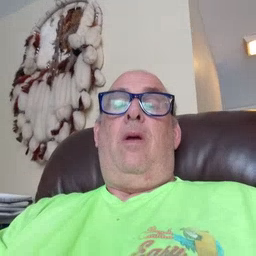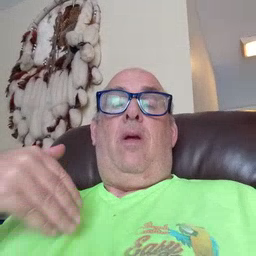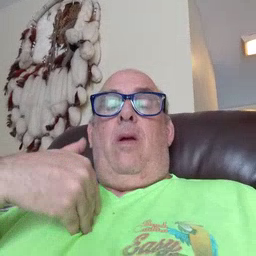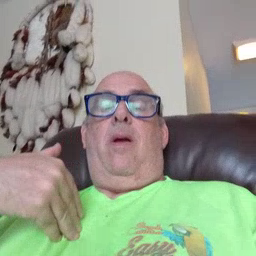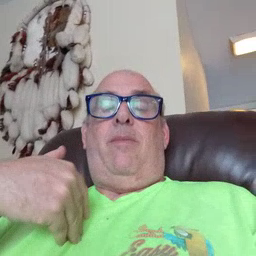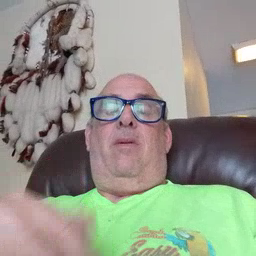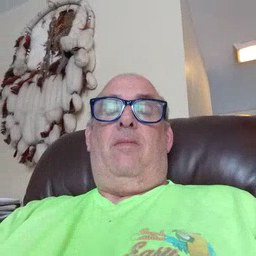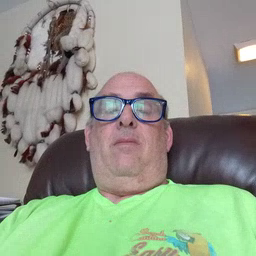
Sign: animal